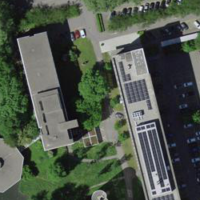
EUNIS habitat code: 54
Species observed at this site:
Fagus sylvatica